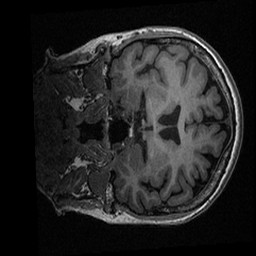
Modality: T1w
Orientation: coronal
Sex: female
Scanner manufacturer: ge
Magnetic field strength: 3 T
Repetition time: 0.0064 s
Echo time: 0.00281 s